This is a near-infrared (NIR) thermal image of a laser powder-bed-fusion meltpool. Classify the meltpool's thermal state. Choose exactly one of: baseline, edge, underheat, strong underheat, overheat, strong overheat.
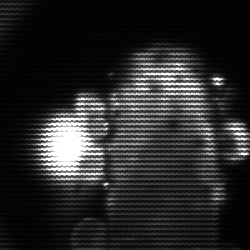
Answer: strong underheat